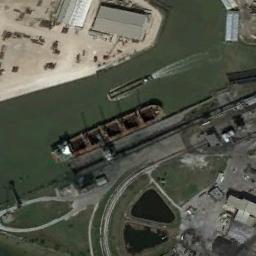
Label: ship